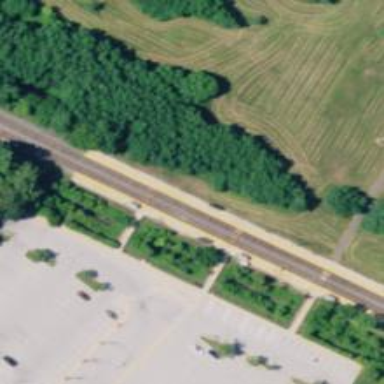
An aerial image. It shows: Railway crossing.